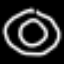
Label: donut